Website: walmart
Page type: order-returns
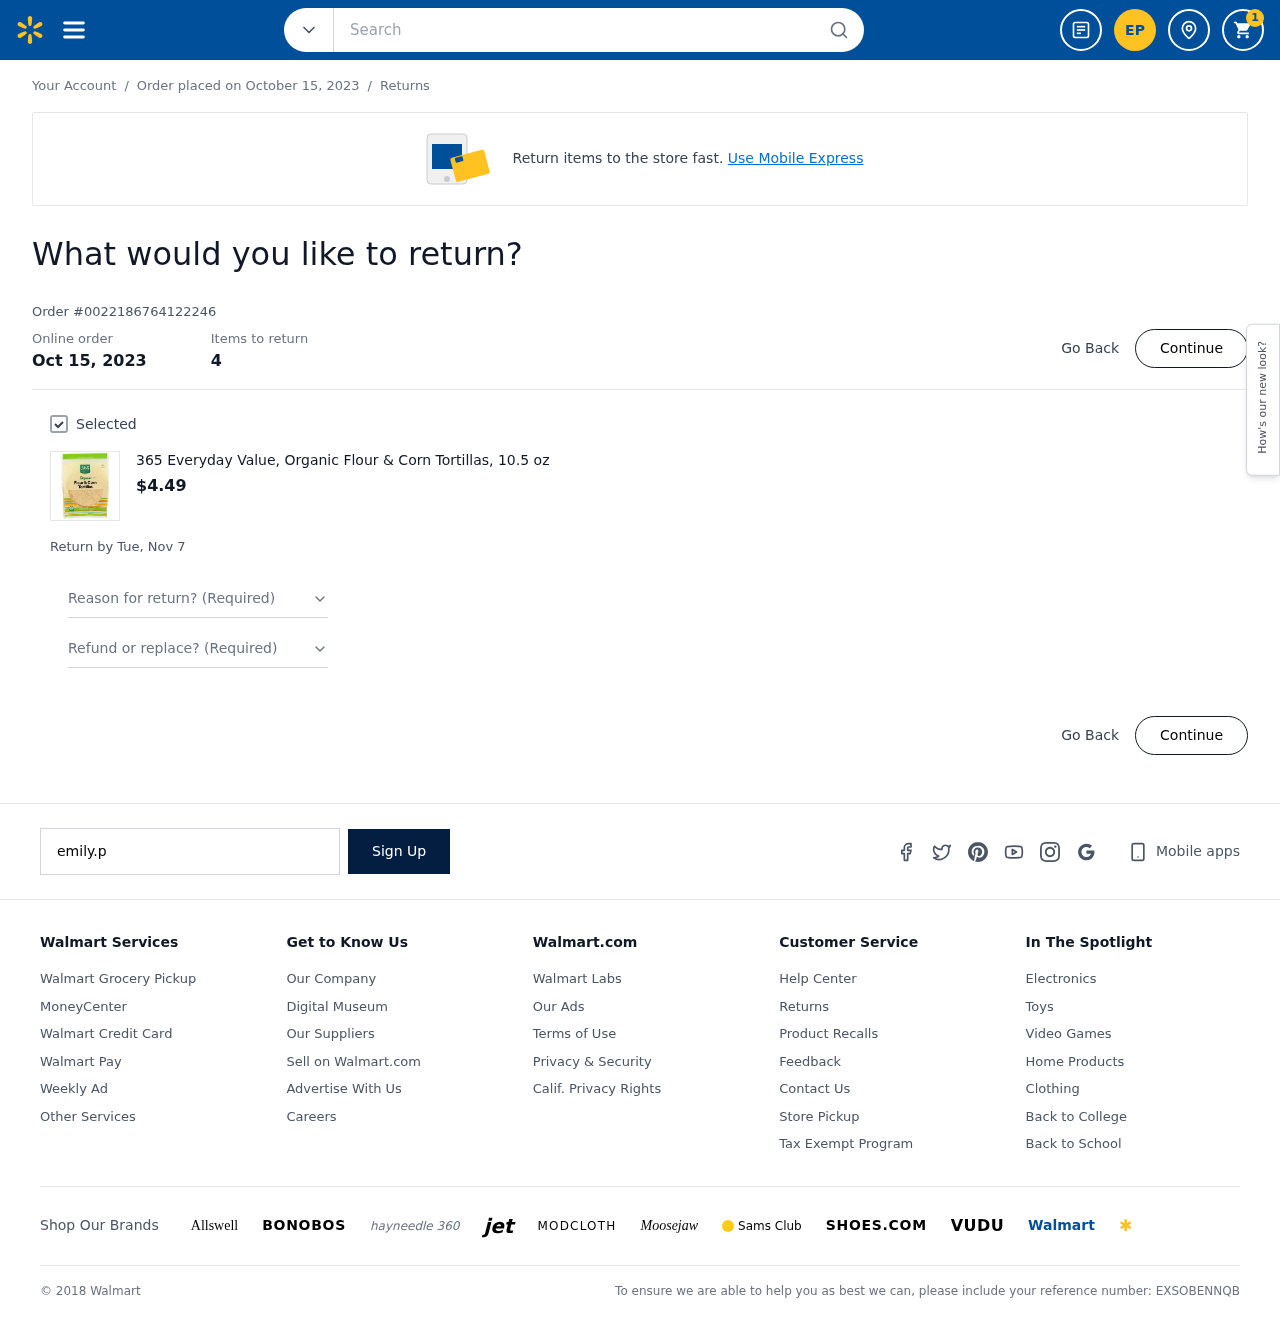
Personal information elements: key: PII_EMAIL
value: emily.phillips@yahoo.com
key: PII_INITIALS
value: EP
Product elements: key: PRODUCT1_NAME
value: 365 Everyday Value, Organic Flour & Corn Tortillas, 10.5 oz
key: PRODUCT1_PRICE
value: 4.49
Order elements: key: ORDER_NUM_ITEMS
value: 1
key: ORDER_DATE
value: Order placed on October 15, 2023
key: ORDER_DATE
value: Oct 15, 2023
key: ORDER_ID
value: Order #0022186764122246
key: ORDER_NUM_ITEMS
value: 4
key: ORDER_RETURN_BY_DATE
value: Return by Tue, Nov 7
Search elements: key: HEADER_SEARCH
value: Search